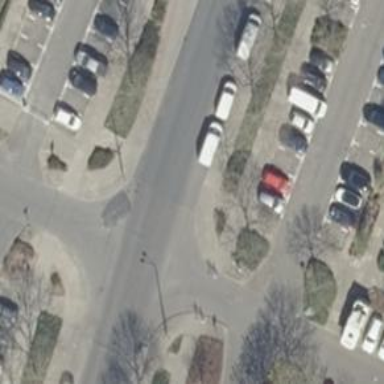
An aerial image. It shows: Tertiary road with asphalt surface. The road has separate sidewalks on both sides.